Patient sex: M
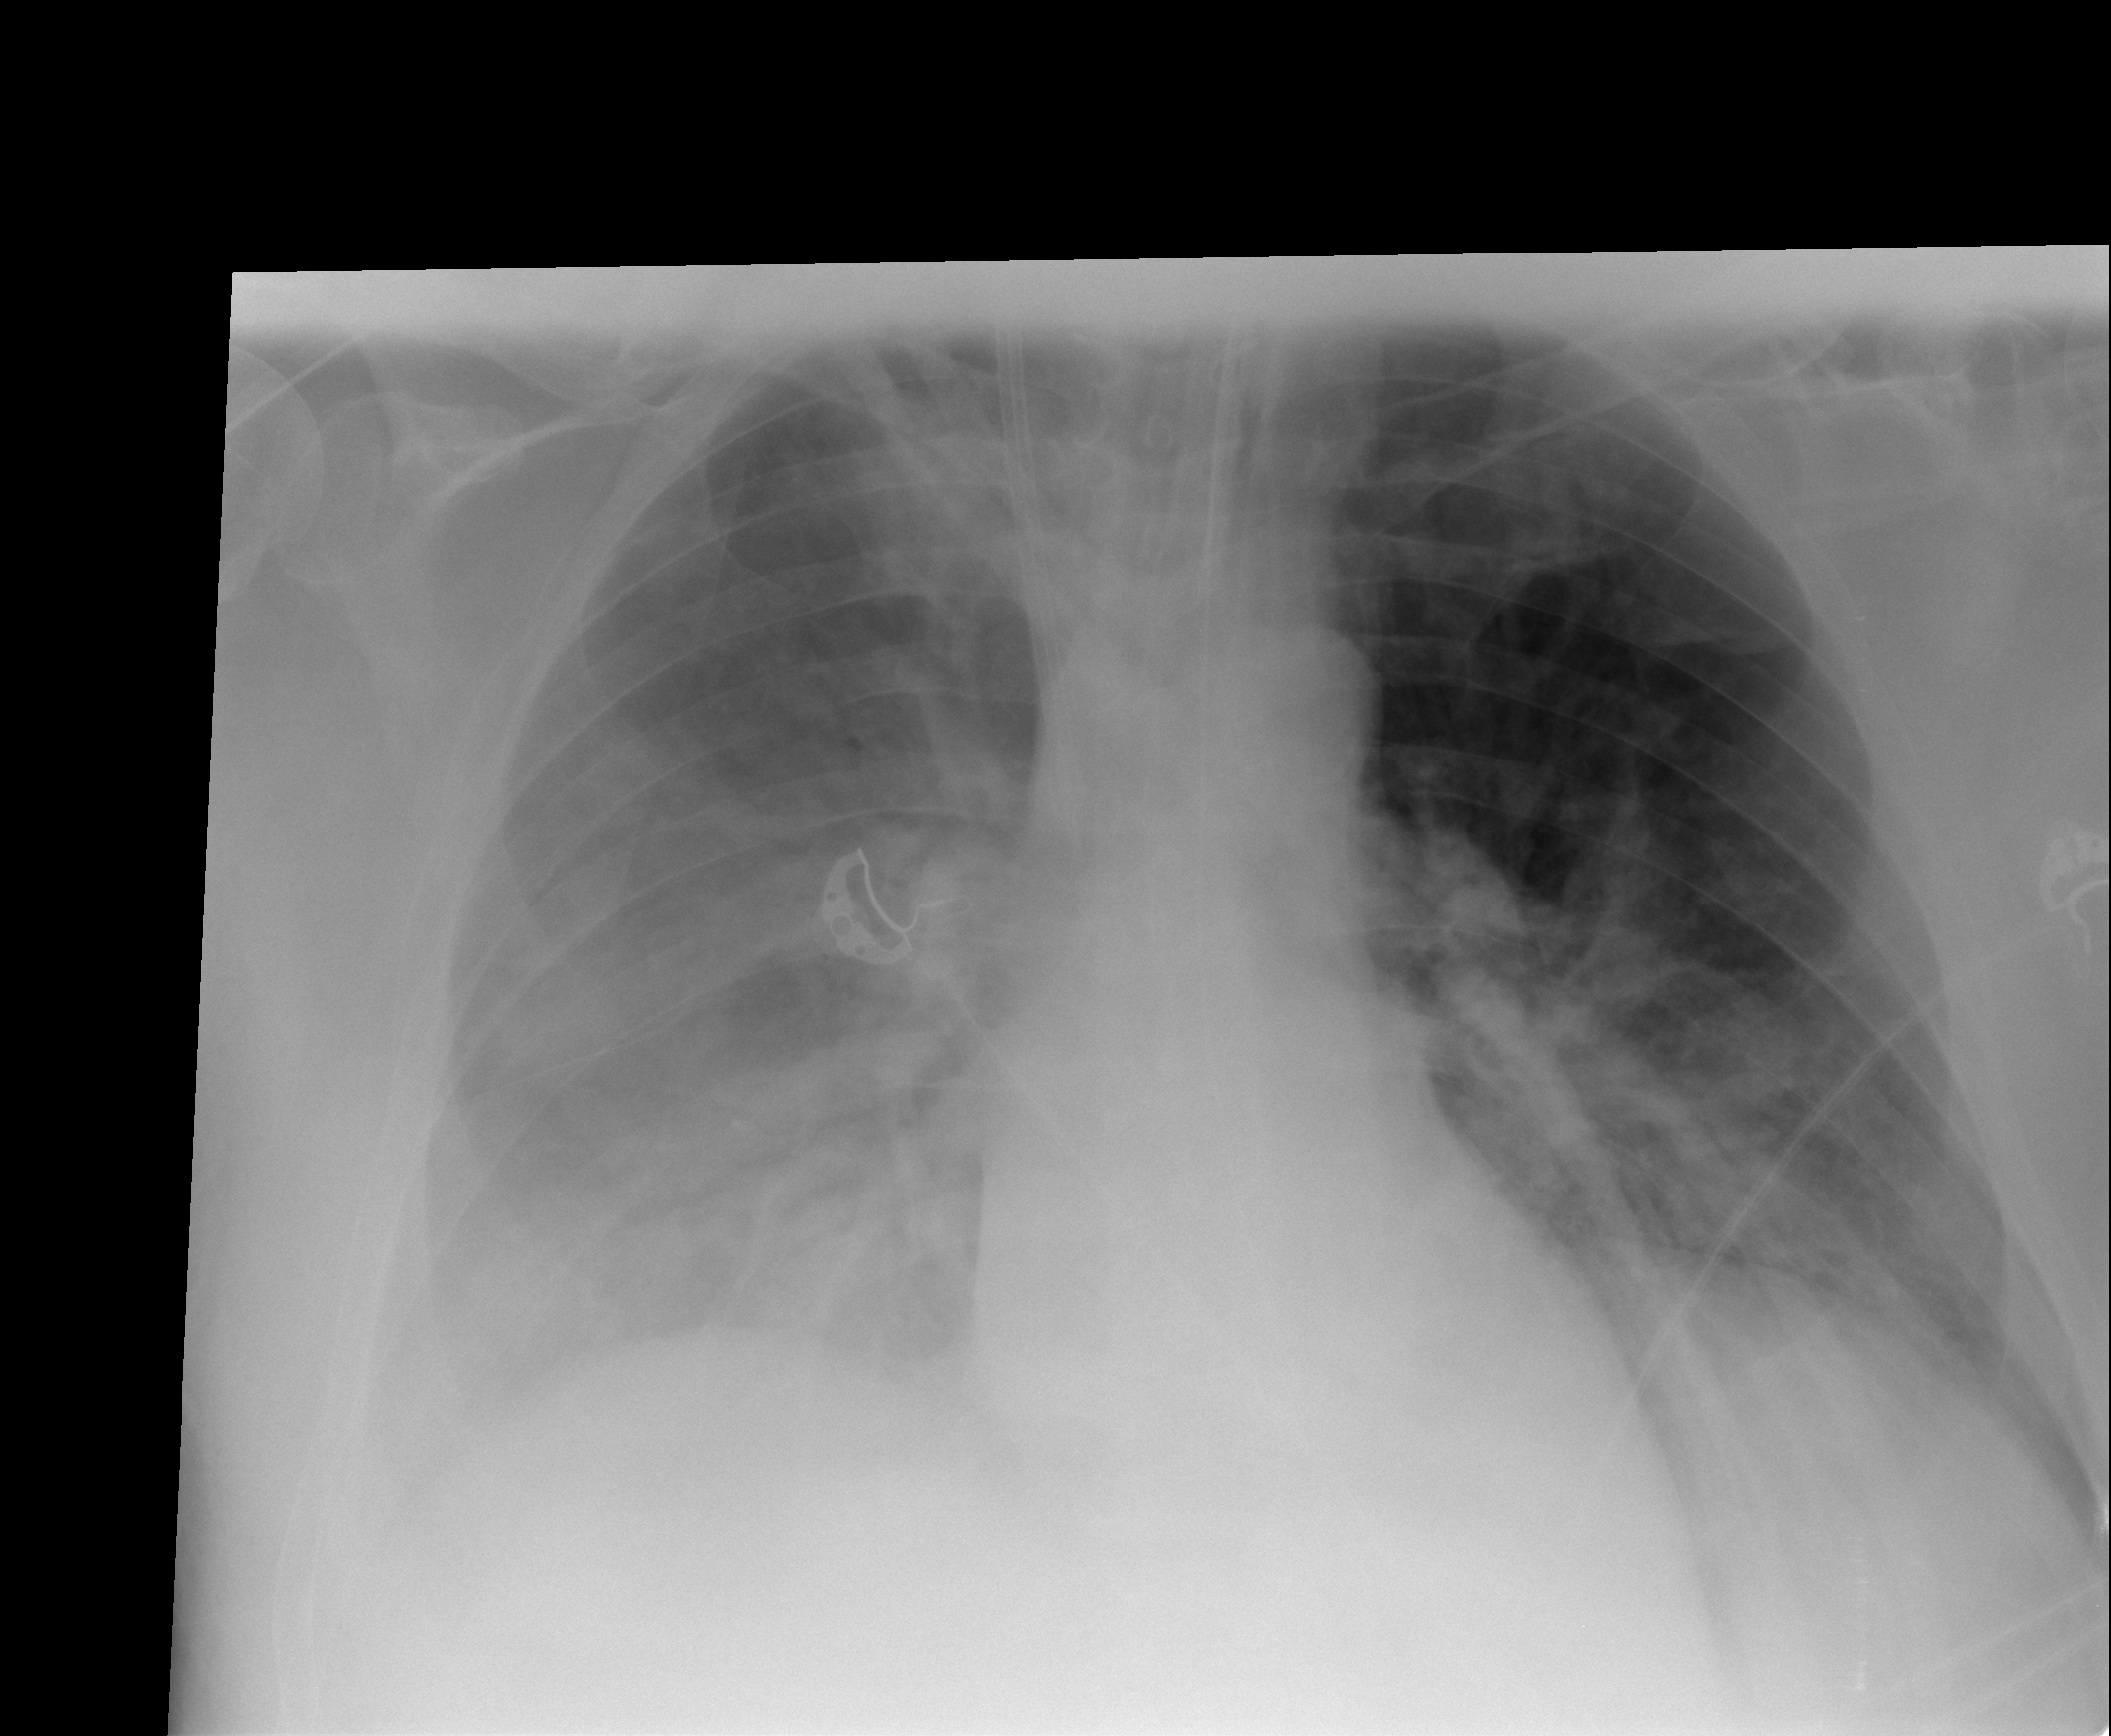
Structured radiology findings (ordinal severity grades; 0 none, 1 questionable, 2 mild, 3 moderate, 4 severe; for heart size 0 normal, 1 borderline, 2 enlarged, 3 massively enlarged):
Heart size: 0
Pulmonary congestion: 2
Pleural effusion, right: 3
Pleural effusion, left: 2
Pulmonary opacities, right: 3
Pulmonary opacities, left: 3
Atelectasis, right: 3
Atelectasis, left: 2